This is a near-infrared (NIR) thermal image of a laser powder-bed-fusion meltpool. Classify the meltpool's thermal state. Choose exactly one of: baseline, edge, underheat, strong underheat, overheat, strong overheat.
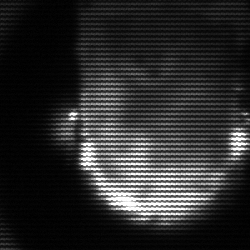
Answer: baseline